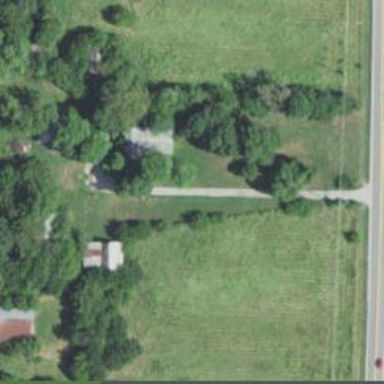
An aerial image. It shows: Driveway.